Question: I am going to have some windows phone like GUI on Android.
I use ViewPager to implement the page switching effect.
It works well except the focus changing.
As image below, when I pressed right key when focus on A1/B2 in page 1, the current page should switch to page 2 and focus should on A2.
The ViewPager handles page switching very well, but the focus always on the top right when a new page enter.
So, the question is is there any easy way to handle the focus?
Or I have to calculate the focus myself by pre-focus coordinates?
Thanks!

BTW:
The same, when I pressed right key, the focus should change as below:
'''
C1 --> B2
D1 --> C2
'''
while when I pressed left key, the focus should change as below:
'''
A2 --> A1/B2 (both are OK)
B2 --> C1
C2 --> D1
D2 --> D1
'''
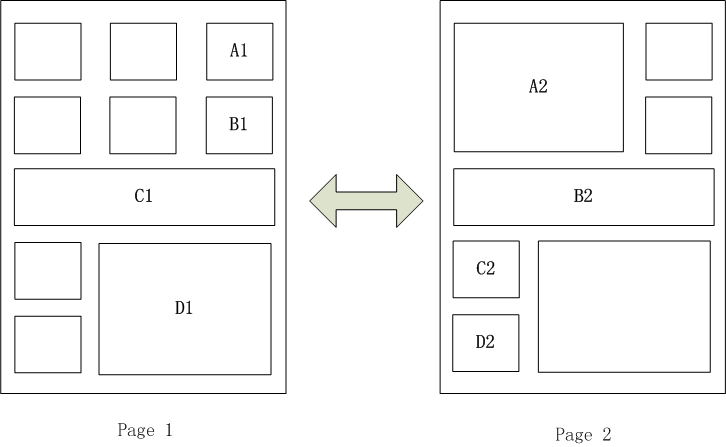
Answer: I found the answer at last and shared it here.
FocusFinder.getInstance().findNextFocusFromRect supports negative parameters, so what we need to do is call it with rect(A1) - (width,0) and rect(A2).